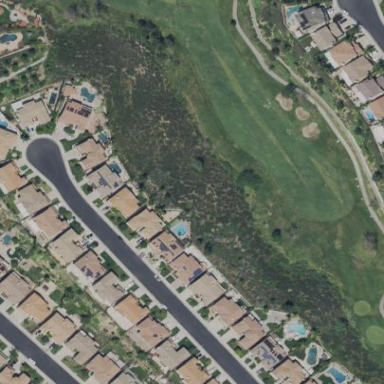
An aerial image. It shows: Area with grass used as rough in golf course.